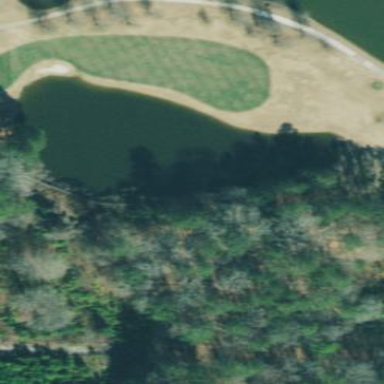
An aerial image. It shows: Water hazard on golf course.